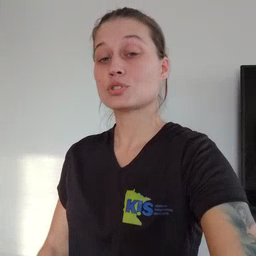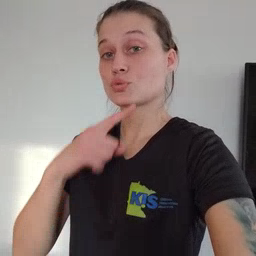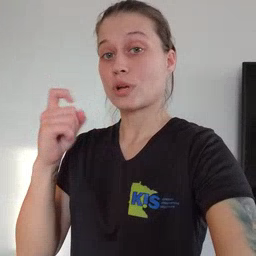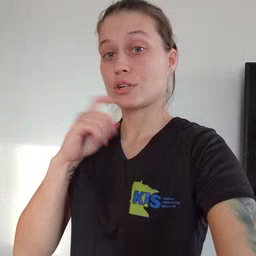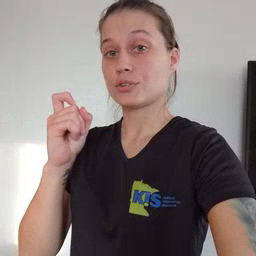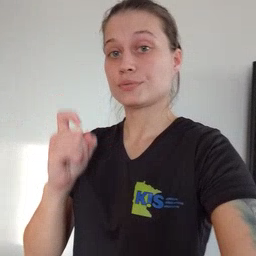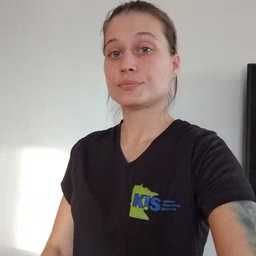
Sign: dryer